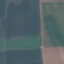
Label: AnnualCrop